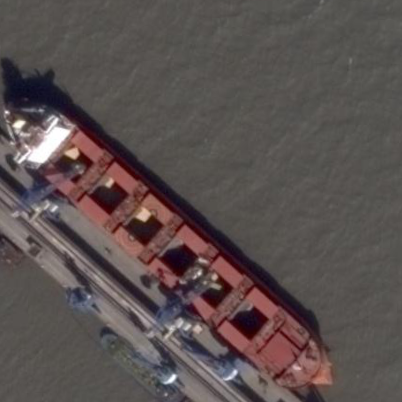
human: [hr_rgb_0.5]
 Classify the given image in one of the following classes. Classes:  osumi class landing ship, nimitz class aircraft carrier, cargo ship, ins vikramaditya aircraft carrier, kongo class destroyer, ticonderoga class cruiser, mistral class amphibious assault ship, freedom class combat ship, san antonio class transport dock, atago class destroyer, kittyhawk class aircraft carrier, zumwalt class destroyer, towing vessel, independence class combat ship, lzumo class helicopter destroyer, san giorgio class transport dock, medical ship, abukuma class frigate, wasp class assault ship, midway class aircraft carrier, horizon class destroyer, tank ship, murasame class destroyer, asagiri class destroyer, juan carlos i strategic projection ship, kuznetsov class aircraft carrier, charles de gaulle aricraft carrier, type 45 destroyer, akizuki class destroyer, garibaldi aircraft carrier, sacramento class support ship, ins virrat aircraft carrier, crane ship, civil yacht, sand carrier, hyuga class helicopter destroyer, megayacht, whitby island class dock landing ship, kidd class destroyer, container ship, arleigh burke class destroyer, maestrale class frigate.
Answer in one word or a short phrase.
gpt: Cargo ship